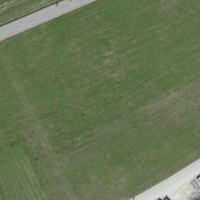
EUNIS habitat code: 25
Species observed at this site:
Prunus padus